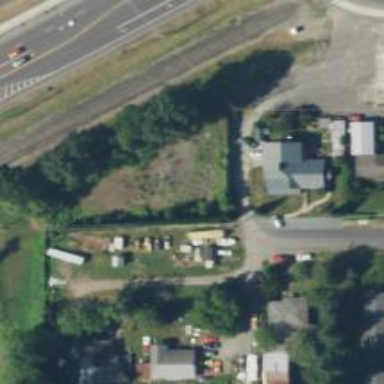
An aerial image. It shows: Alley classified as service road.